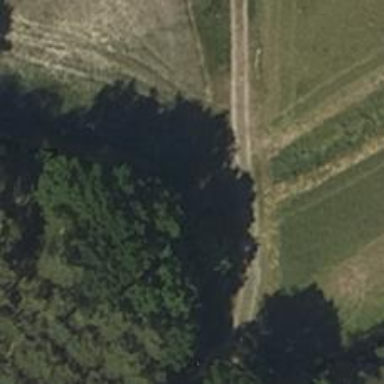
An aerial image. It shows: Culvert tunnel.